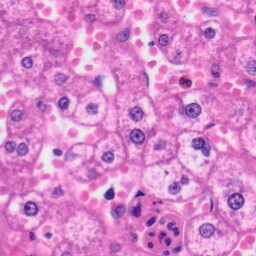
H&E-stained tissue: Liver